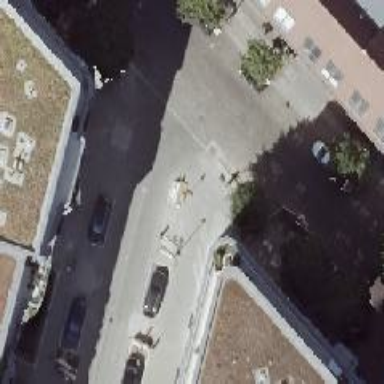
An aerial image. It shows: Living street with sidewalks on both sides and separate parking spaces on both sides.